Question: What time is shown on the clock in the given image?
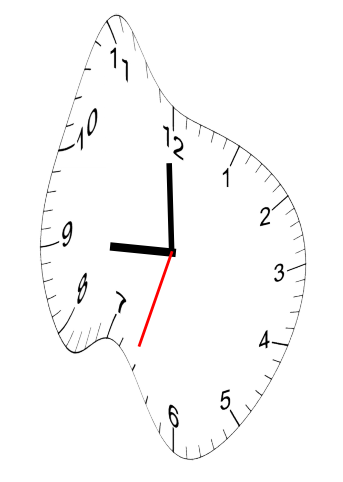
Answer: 08:59:33